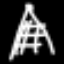
Label: The Eiffel Tower